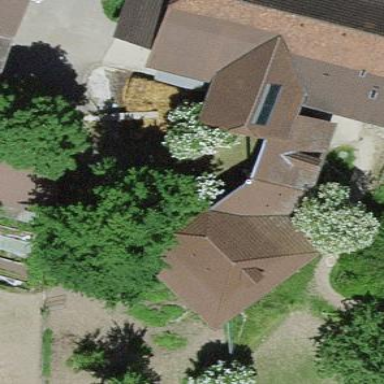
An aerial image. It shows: Rural barn.